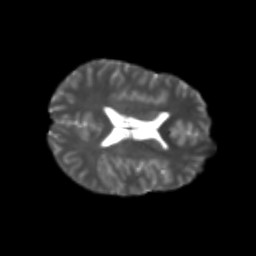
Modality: T2w
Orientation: axial
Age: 24
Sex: male
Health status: healthy
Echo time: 0.074 s